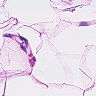
Metastatic tissue present: no